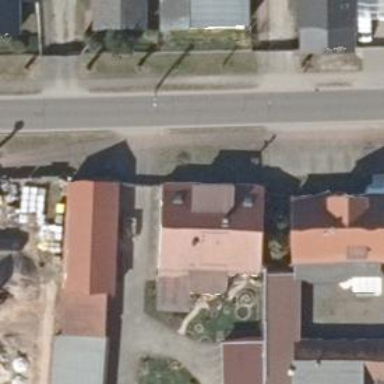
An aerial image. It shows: Residential building.